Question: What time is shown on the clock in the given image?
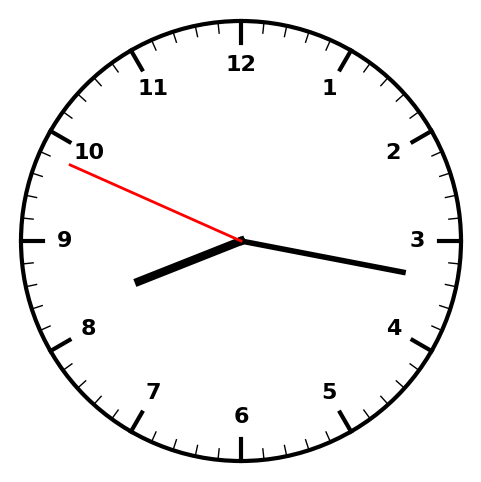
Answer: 08:16:49